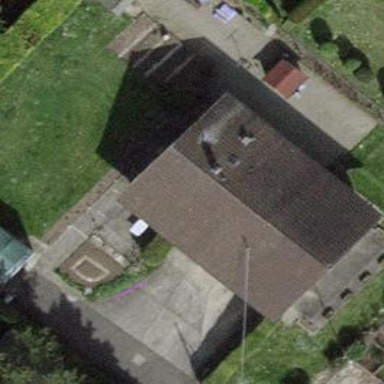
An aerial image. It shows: Garden enclosed by fence.